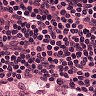
Metastatic tissue present: no